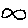
Label: fish